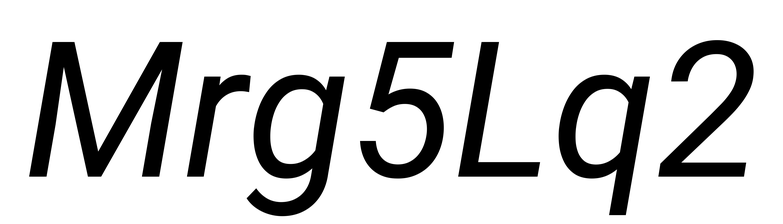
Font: Roboto-Italic_Italic